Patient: sex M, age 50
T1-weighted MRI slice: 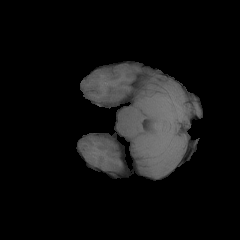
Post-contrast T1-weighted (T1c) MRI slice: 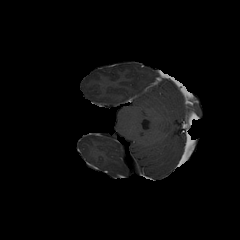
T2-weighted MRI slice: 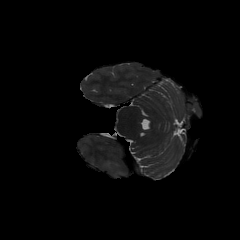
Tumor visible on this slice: yes
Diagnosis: Glioblastoma, IDH-wildtype
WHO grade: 4